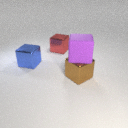
large brown metal cube in front of large blue metal cube